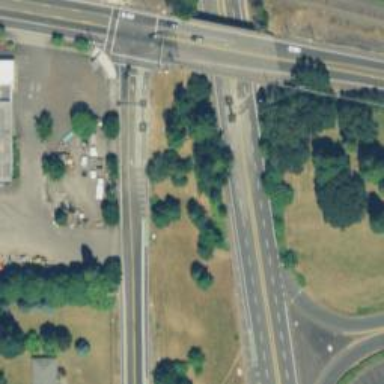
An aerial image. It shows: Tertiary road with sidewalk on the left.